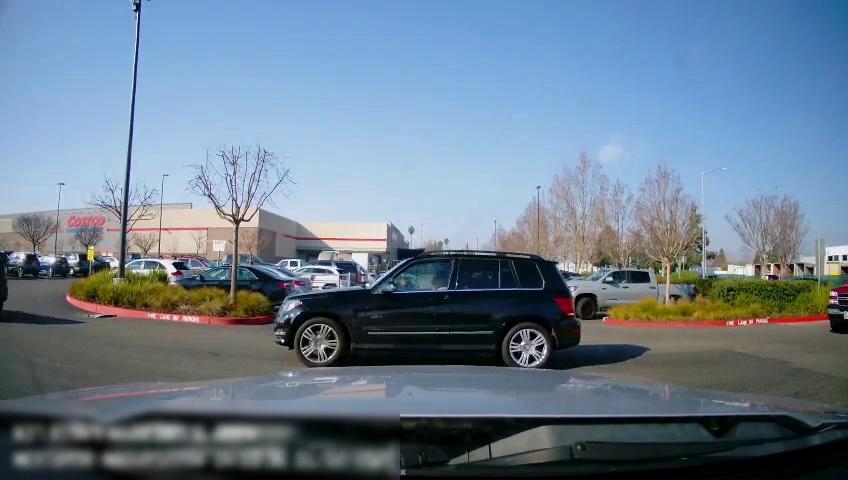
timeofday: Day
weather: Sunny
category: Drivable Space
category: Vehicles | SUV
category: Vehicles | SUV
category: Vehicles | Truck
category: Vehicles | Truck
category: Vehicles | SUV
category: Vehicles | Car
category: Vehicles | Car
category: Vehicles | Car
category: Vehicles | Car
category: Vehicles | SUV
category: Vehicles | Truck
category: Vehicles | Truck
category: Vehicles | SUV
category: Vehicles | SUV
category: Vehicles | SUV
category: Vehicles | SUV
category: Vehicles | Car
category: Vehicles | Car
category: Traffic | Signs